Question: is there is a way to store and retrive a fractional equation into my database ? im using it in my android application which work with the database through php and im using phpMyAdmin database.
for example this equation:

is there is a way ??
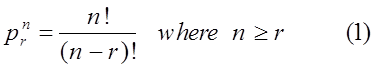
Answer: Have a look at <URL> notation. Then just save the string in your database.
BTW, depending on the language you're using, there should be libraries rendering MathML into graphic equations like in your question.
And if you need to show it on Android device, you can generate HTML/CSS with this <URL> for example